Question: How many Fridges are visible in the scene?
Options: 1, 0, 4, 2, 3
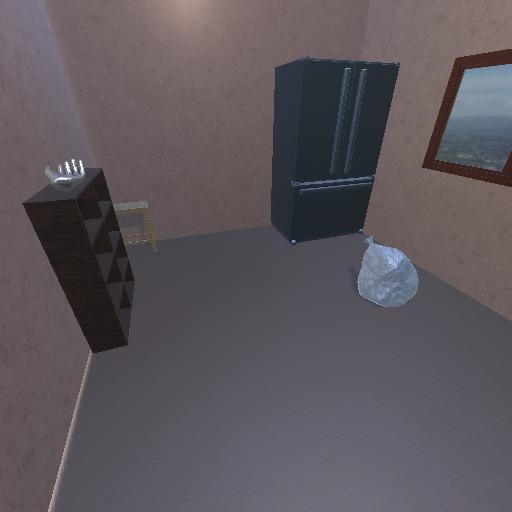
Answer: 1